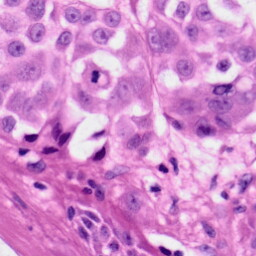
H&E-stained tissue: Skin